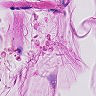
Metastatic tissue present: no